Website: bh-photo
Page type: payment
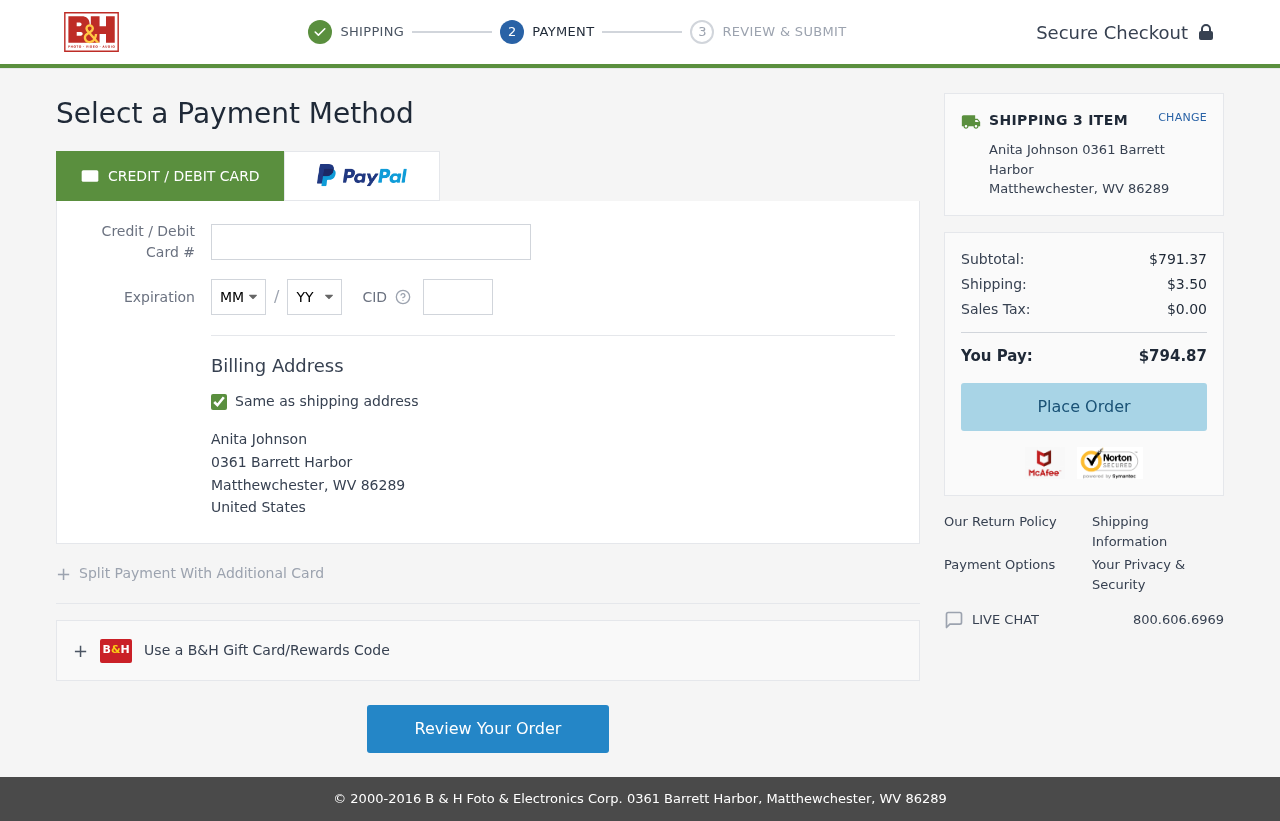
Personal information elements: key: PII_CARD_CVV
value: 534
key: PII_CARD_EXPIRY_MONTH
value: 02
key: PII_CARD_EXPIRY_YEAR
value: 28
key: PII_CARD_NUMBER
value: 2261 3329 1050 3066
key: PII_CITY
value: Matthewchester
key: PII_COUNTRY
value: United States
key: PII_FULLNAME
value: Anita Johnson
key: PII_POSTCODE
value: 86289
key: PII_STATE_ABBR
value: WV
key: PII_STREET
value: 0361 Barrett Harbor
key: PII_FULLNAME2
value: Anita Johnson
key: PII_STREET2
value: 0361 Barrett Harbor
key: PII_CITY2
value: Matthewchester
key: PII_STATE_ABBR2
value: WV
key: PII_POSTCODE2
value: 86289
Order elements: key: ORDER_NUM_ITEMS
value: SHIPPING 3 ITEM
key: ORDER_SUBTOTAL
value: $791.37
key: ORDER_SHIPPING_COST
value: $3.50
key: ORDER_TAX
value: $0.00
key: ORDER_TOTAL
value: $794.87